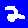
Digit: 2